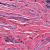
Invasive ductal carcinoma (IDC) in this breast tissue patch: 1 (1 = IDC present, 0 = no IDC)